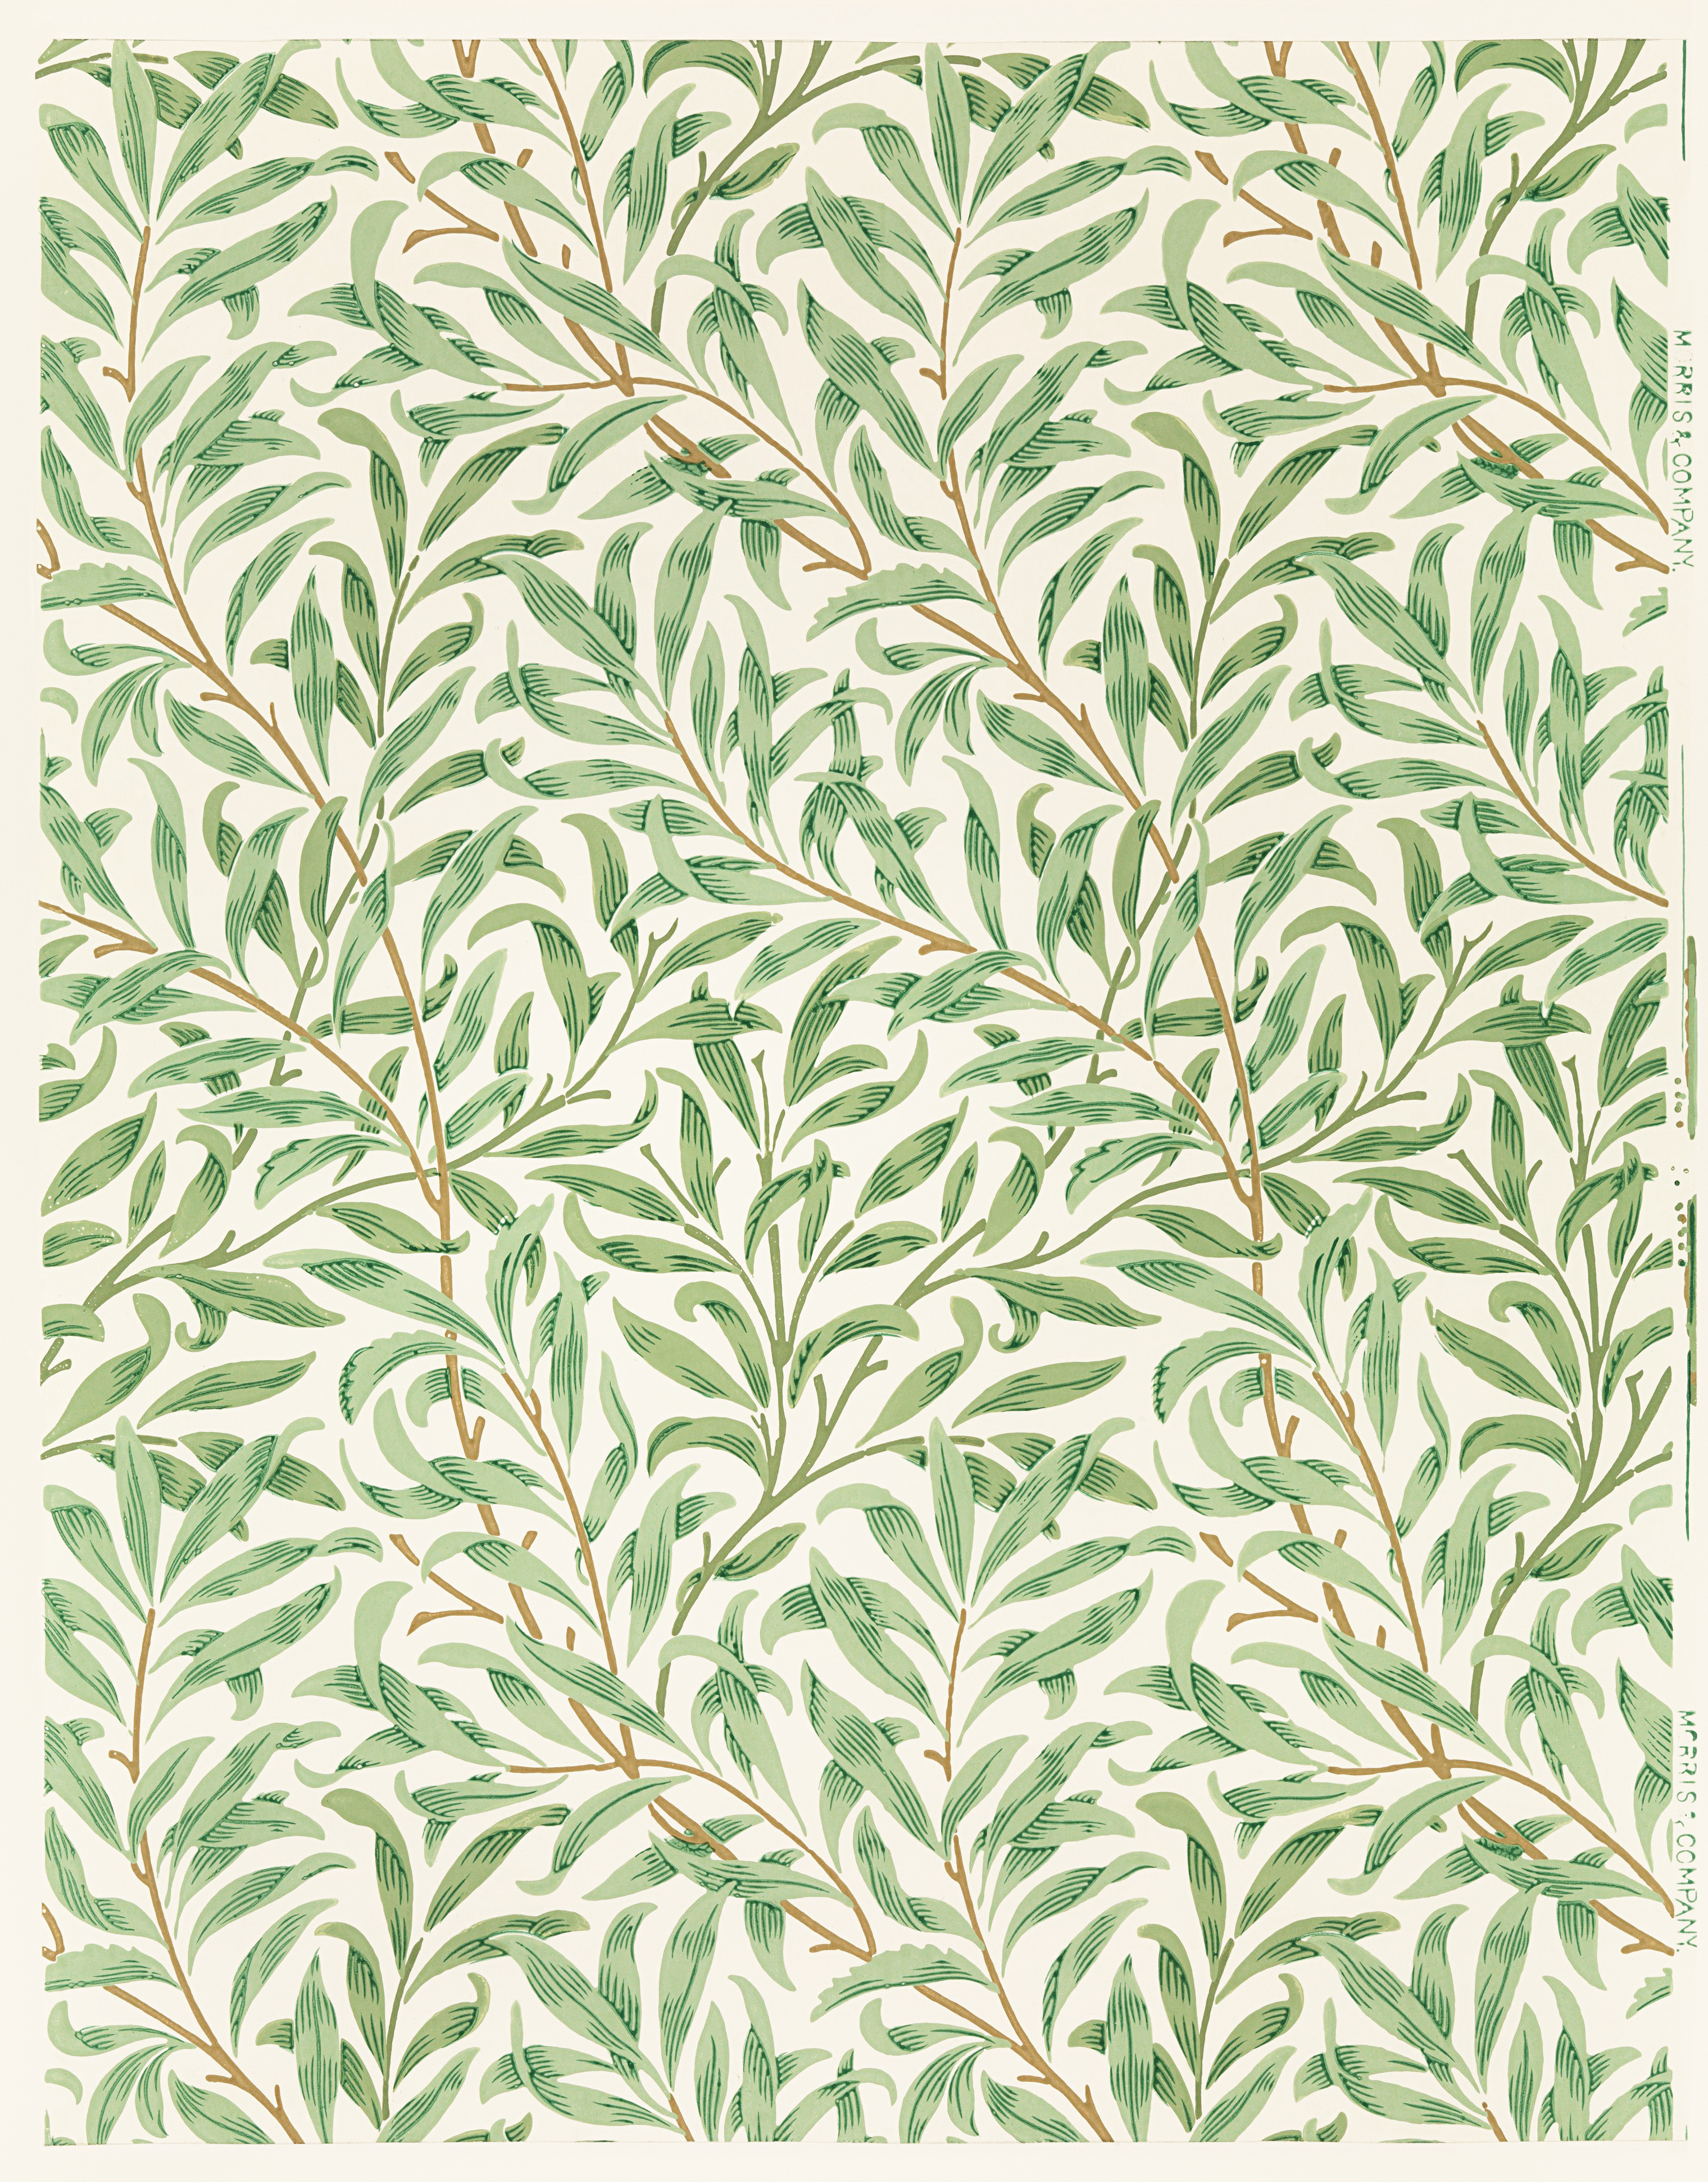
Design: Willow-Bough
Year: 1887